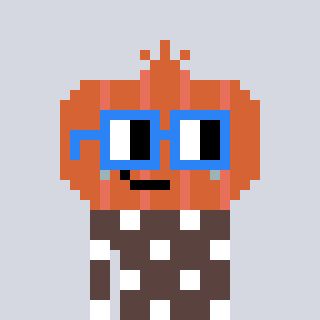
a pixel art character with square blue glasses, a onion-shaped head and a darkbrown-colored body on a cool background